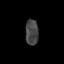
Tissue: skin
Cell type: Epithelial cells
Senescence score: 0.2619
Nuclear area (px): 331
Mean DAPI intensity: 68.746